Field crop: maize
Growth stage: 2
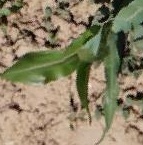
Species: maize